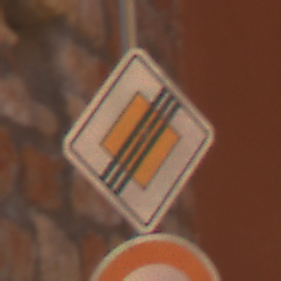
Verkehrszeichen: EndeVorfahrtsstrasse
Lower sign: Geschwindigkeit100
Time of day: MorningAfternoon
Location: Outdoor (Urban)
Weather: Clear
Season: NotSpecified
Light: Natural